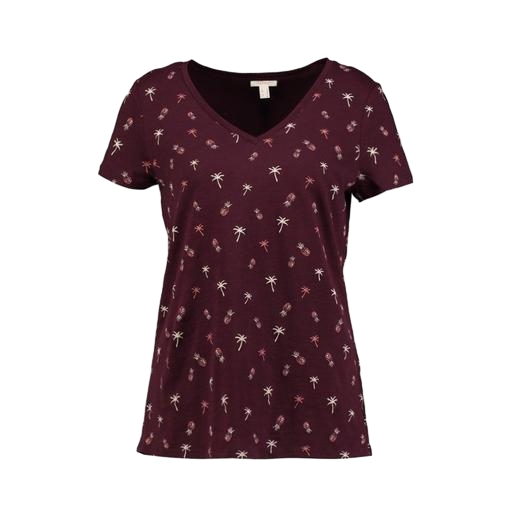
red plus size printed t-shirt only macy, red printed t-shirt only macy, purple swing t-shirt only macy, white background